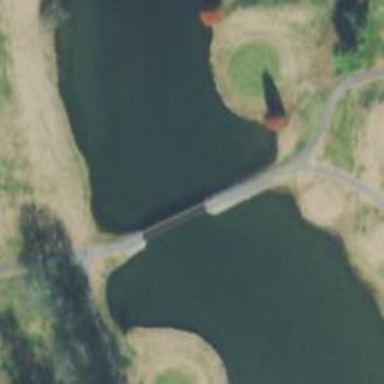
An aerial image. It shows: Golf cartpath that is also road path.